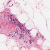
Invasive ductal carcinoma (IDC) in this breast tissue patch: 0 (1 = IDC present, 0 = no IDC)